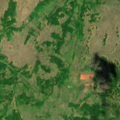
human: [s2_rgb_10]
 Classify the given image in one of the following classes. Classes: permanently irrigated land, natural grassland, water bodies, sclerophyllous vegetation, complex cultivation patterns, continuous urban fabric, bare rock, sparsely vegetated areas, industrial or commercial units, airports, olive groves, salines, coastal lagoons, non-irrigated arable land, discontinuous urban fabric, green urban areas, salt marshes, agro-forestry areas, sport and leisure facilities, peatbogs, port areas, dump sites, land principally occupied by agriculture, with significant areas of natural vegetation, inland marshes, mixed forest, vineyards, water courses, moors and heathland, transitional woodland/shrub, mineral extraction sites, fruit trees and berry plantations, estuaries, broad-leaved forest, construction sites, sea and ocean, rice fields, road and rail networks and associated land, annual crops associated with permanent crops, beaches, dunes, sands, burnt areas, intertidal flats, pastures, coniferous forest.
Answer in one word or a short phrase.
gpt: complex cultivation patterns, natural grassland, transitional woodland/shrub